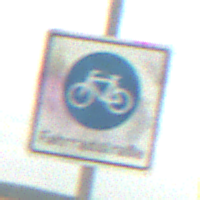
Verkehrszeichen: BeginnFahrradstrasse
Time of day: SunriseSunset
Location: Outdoor (RoadRail)
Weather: PartlyCloudy
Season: NotSpecified
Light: Natural